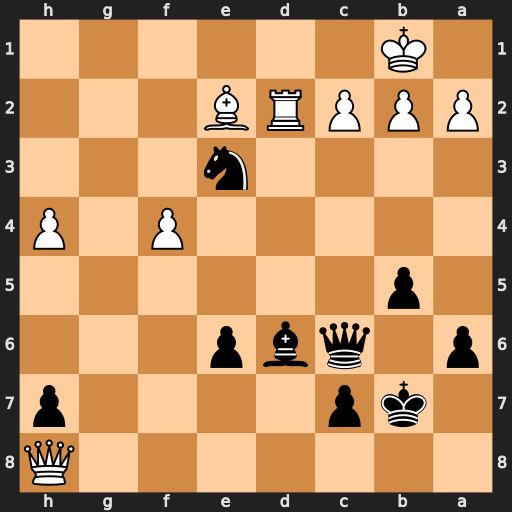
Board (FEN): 7Q/1kp4p/p1qbp3/1p6/5P1P/4n3/PPPRB3/1K6
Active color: b
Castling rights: -
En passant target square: -
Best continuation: Qh1+ Rd1 Nxd1 Bf3+ Qxf3